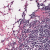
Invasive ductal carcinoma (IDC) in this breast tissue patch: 0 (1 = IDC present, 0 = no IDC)